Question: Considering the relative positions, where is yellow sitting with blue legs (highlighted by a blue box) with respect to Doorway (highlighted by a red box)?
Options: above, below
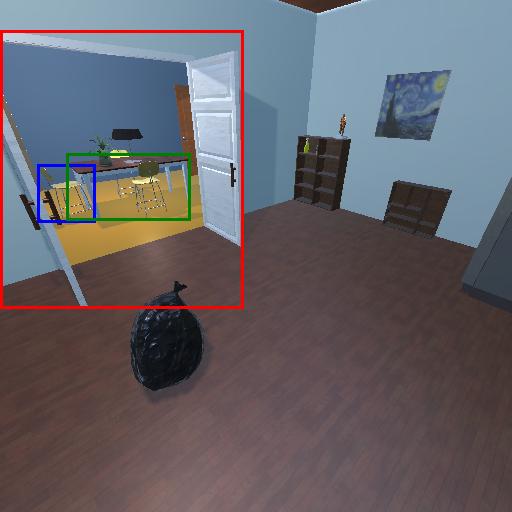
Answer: above